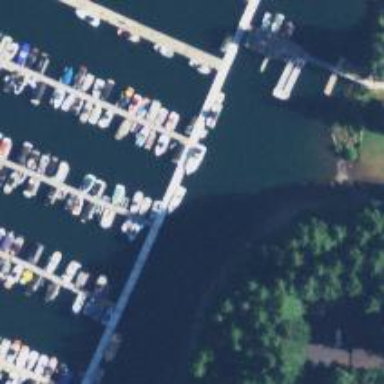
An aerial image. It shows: Man-made pier.